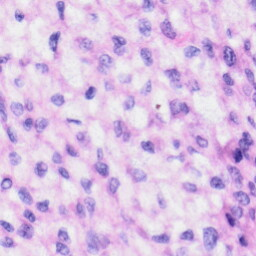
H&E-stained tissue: Liver